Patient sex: M
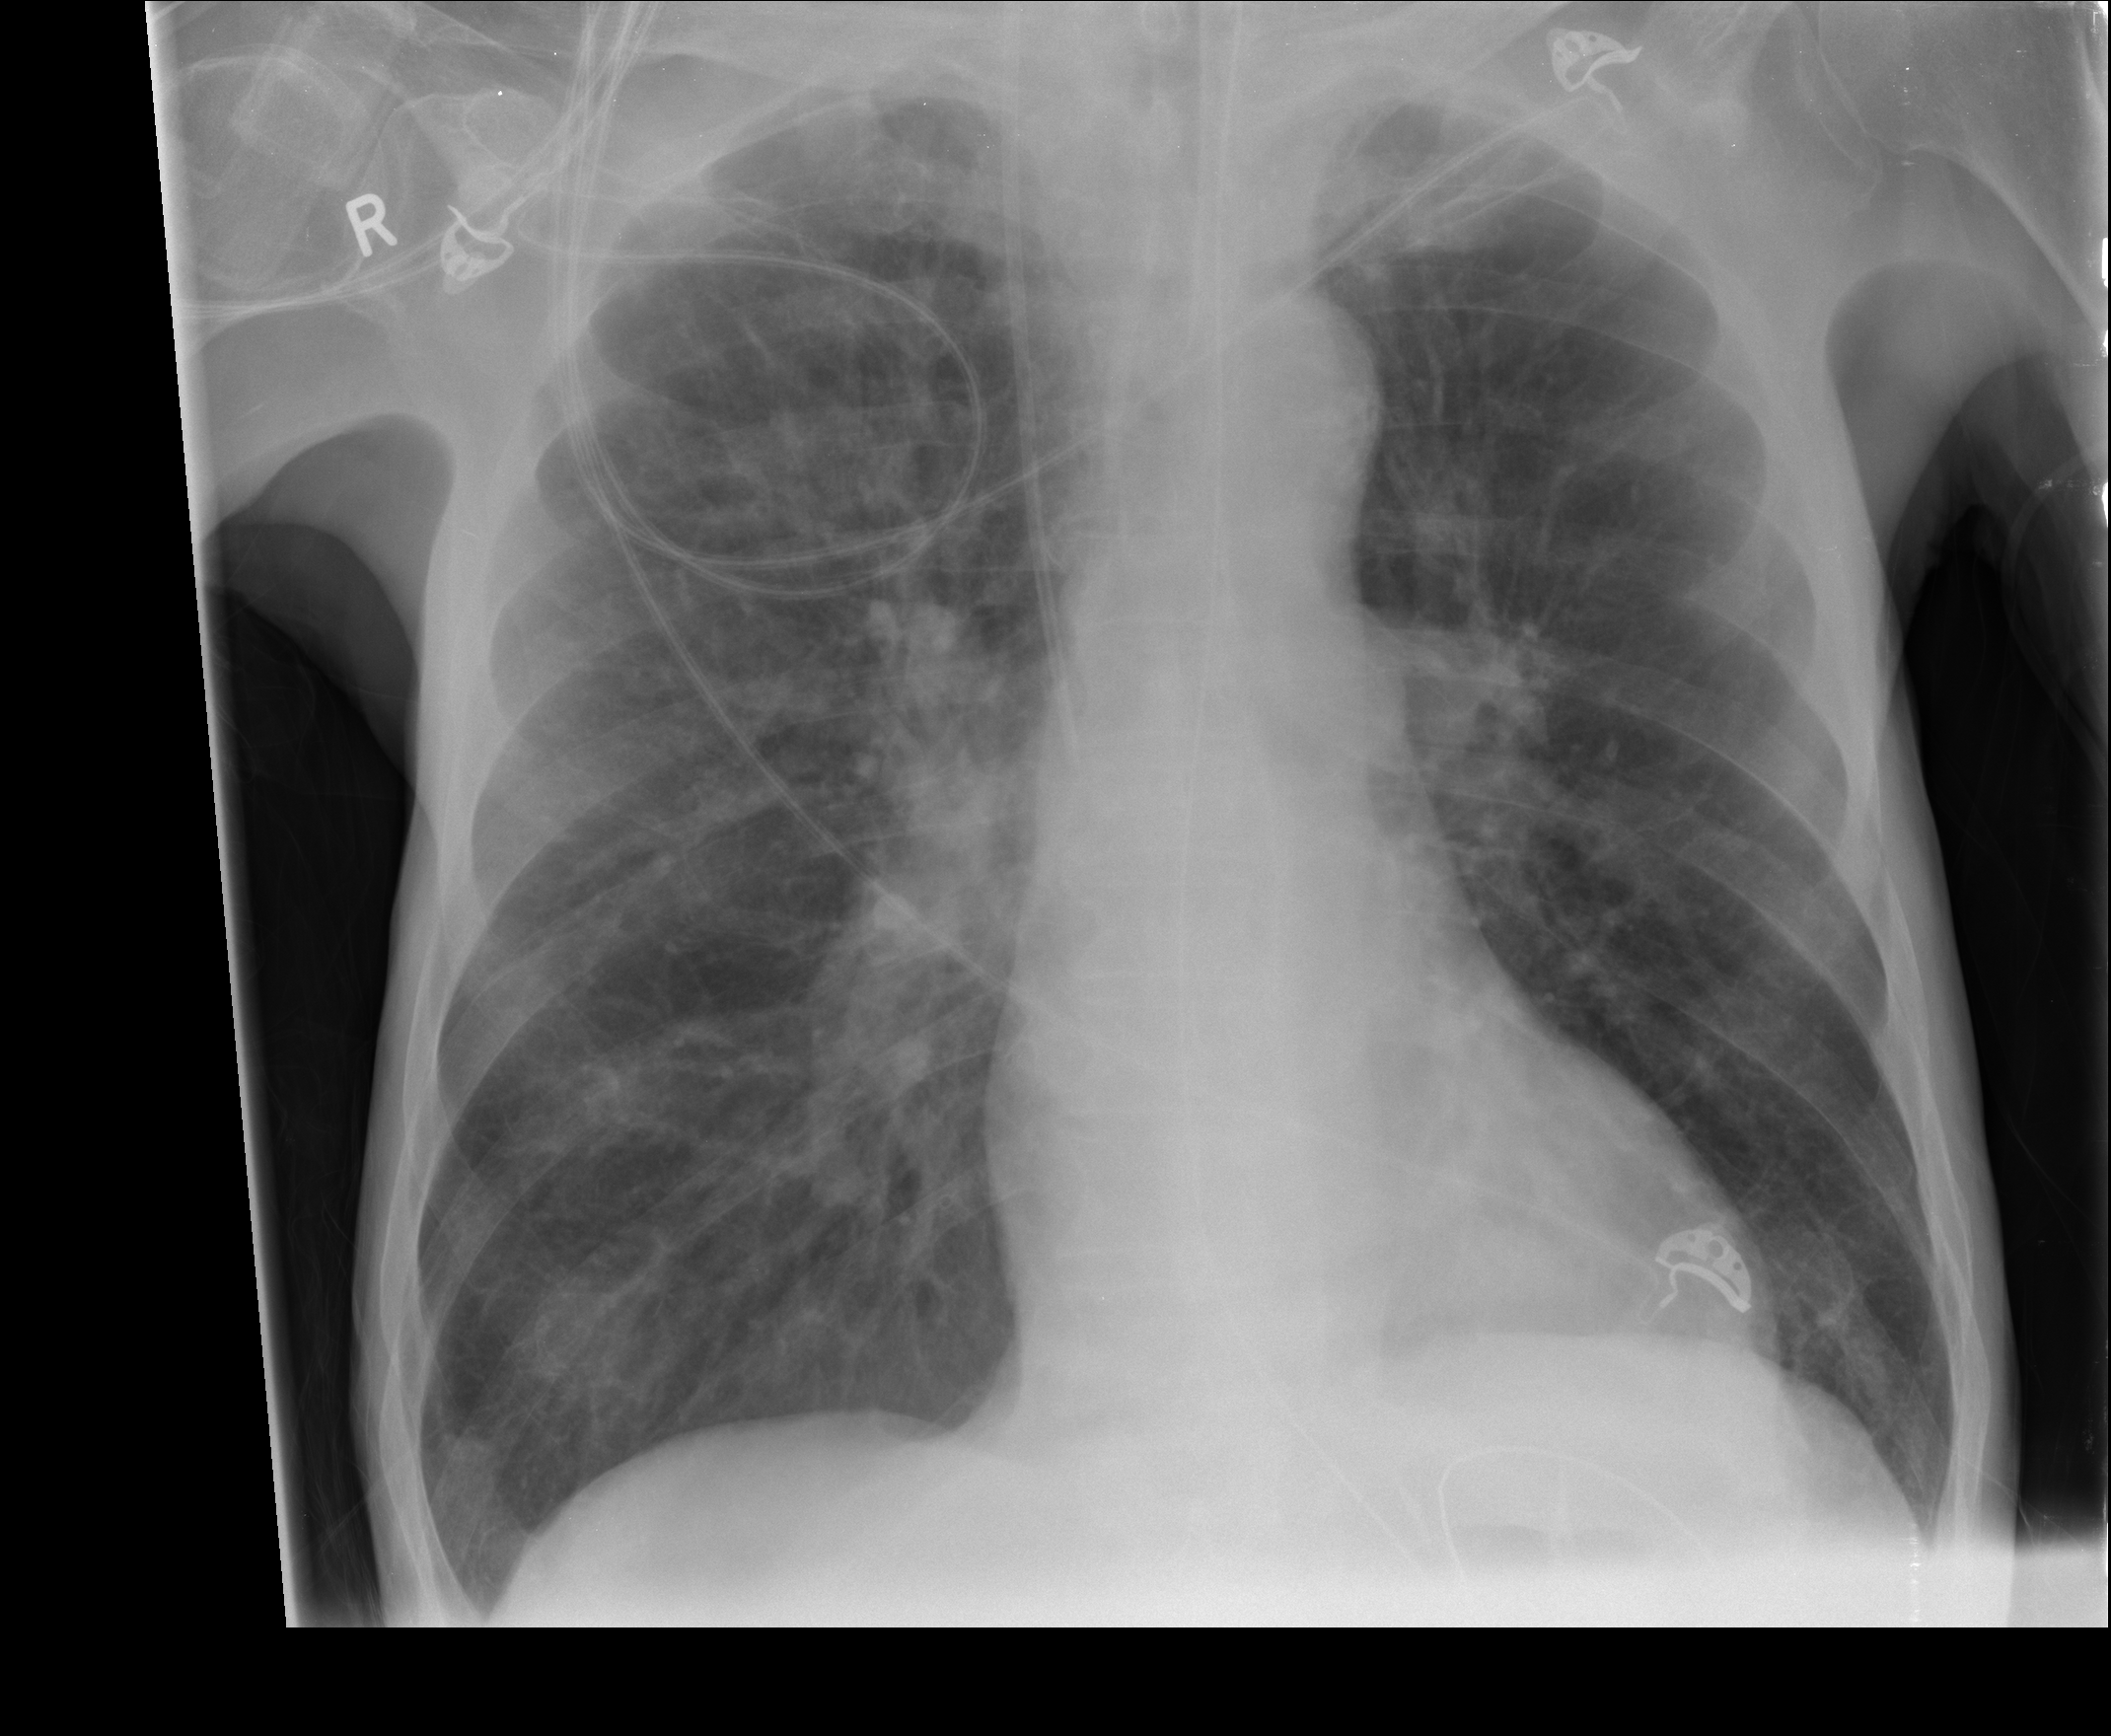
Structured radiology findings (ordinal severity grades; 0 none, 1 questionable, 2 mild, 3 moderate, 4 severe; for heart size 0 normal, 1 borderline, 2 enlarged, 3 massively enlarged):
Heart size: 0
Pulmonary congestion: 2
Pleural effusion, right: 0
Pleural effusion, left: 0
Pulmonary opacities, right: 0
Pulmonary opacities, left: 0
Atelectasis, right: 0
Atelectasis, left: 0